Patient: sex F, age 69
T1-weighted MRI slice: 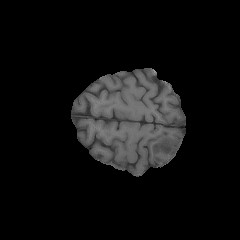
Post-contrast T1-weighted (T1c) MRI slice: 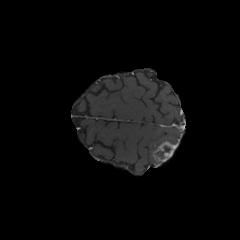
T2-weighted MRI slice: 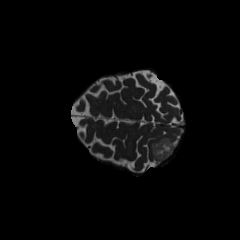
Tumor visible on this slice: yes
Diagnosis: Glioblastoma, IDH-wildtype
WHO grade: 4